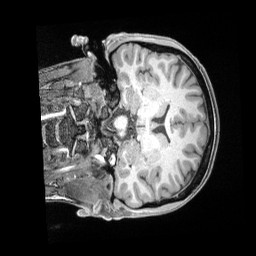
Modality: T1w
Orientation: coronal
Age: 36
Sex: female
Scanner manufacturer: siemens
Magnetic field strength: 3 T
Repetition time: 2 s
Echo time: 0.00211 s